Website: home-depot
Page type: newsletter-management
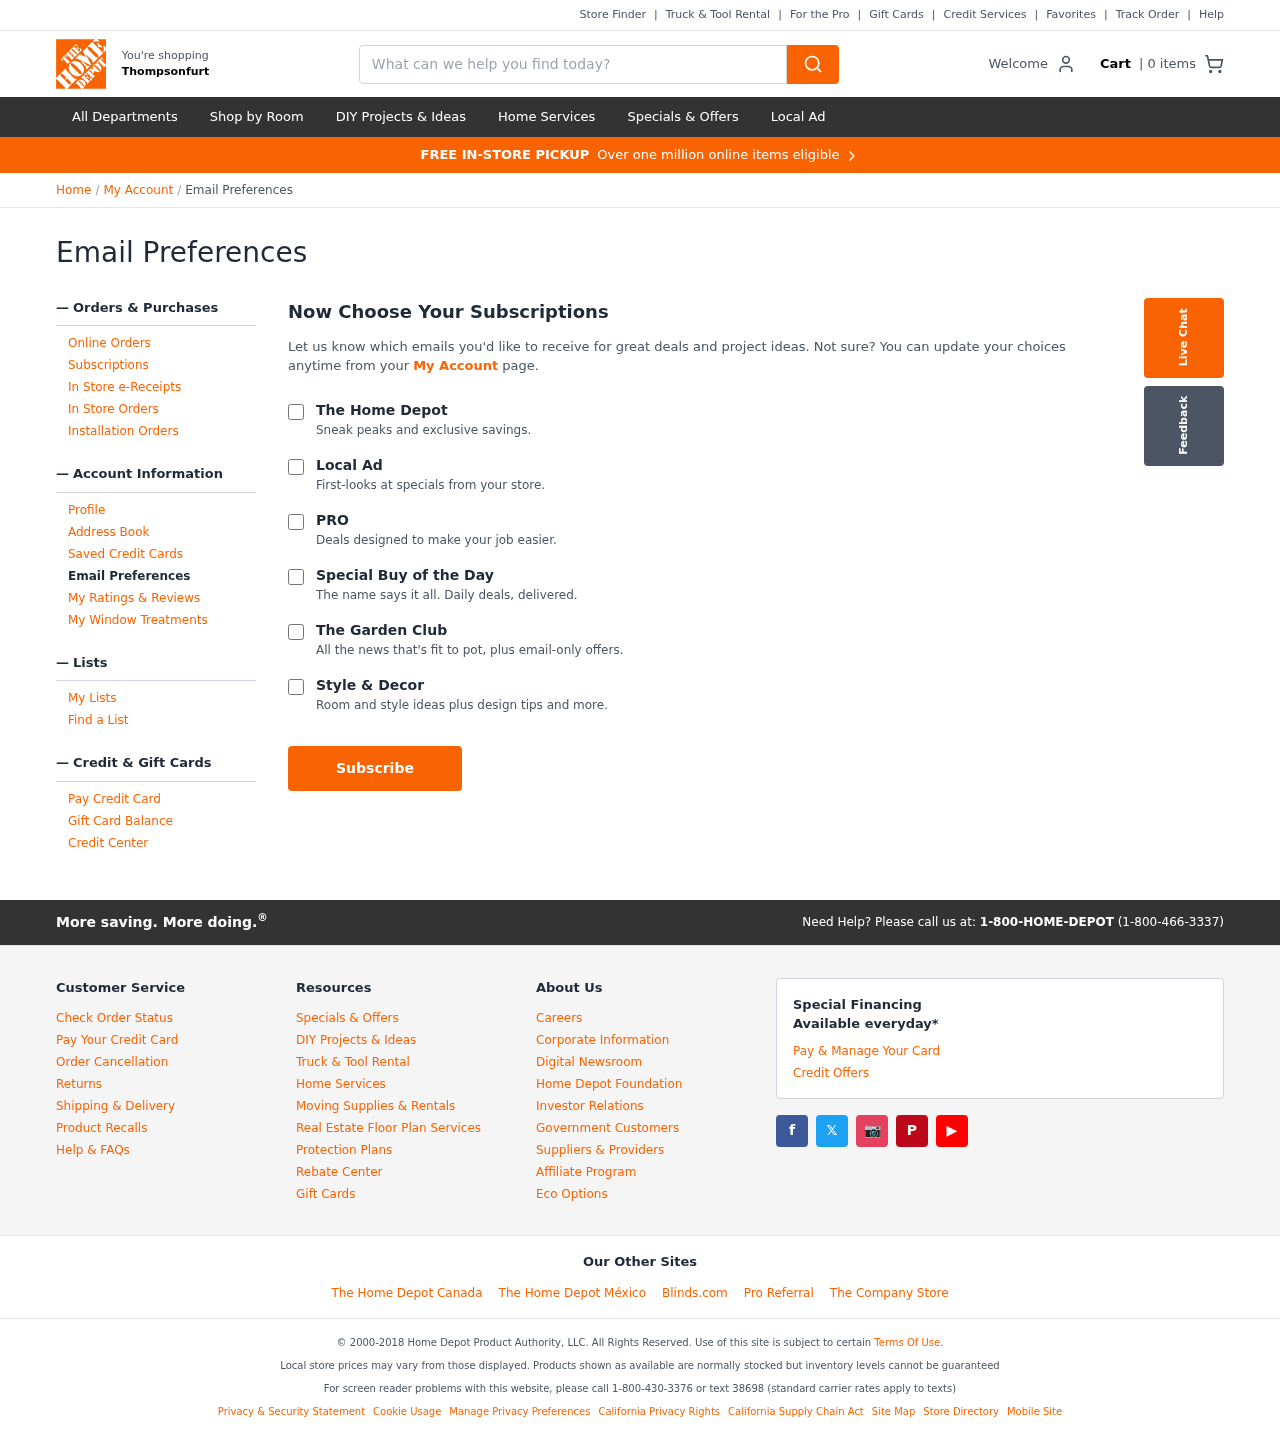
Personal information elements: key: PII_CITY
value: Thompsonfurt
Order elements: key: ORDER_NUM_ITEMS
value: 0
Search elements: key: HEADER_SEARCH
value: What can we help you find today?